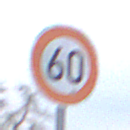
Verkehrszeichen: Geschwindigkeit60
Umgebung: Outdoor, Suburban
Tageszeit: MorningAfternoon
Wetter: Overcast
Licht: Natural
Jahreszeit: NotSpecified
Kontrast: LowContrast